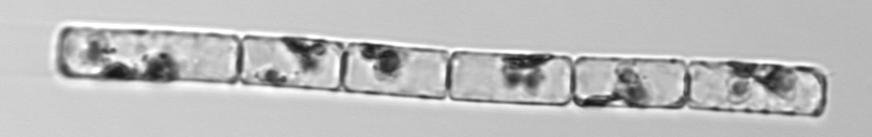
Label: Guinardia_delicatula